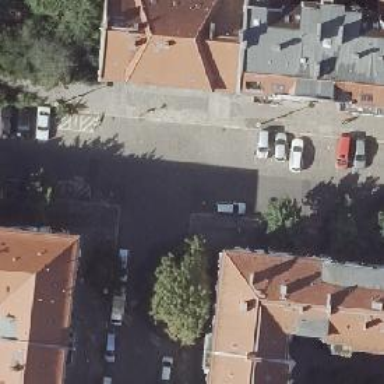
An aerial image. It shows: Residential road with separate sidewalks and parallel on-street parking lanes on both sides.